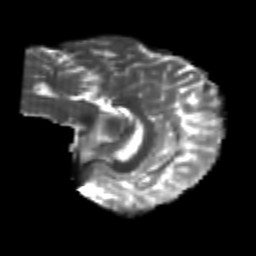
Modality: T2w
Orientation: sagittal
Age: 23
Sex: male
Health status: healthy
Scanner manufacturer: philips
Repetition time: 7.385 s
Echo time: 0.08599 s